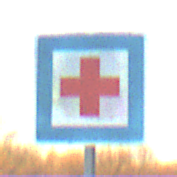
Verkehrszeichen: ErsteHilfe
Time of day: SunriseSunset
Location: Outdoor (Nature)
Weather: Clear
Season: Winter
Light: Natural